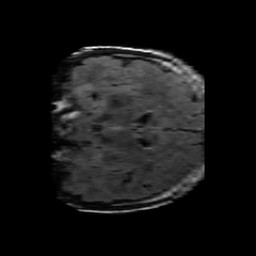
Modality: FLAIR
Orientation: coronal
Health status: ill
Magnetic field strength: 3 T